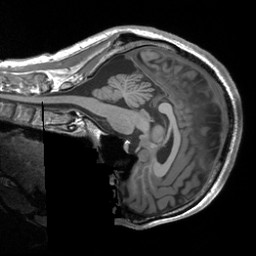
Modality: T1w
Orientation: sagittal
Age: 31
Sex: male
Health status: healthy
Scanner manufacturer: siemens
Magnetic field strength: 3 T
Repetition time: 1.9 s
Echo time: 0.00252 s